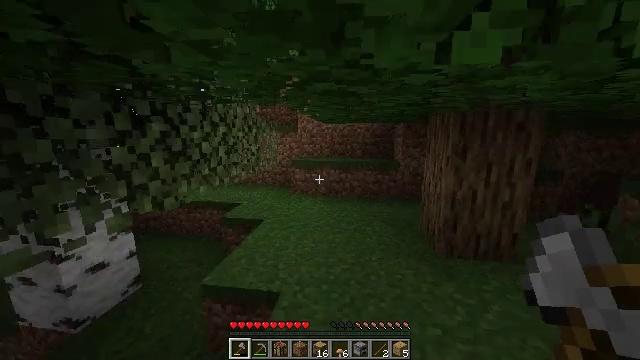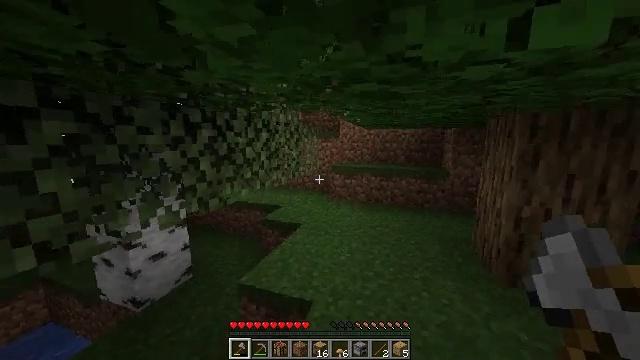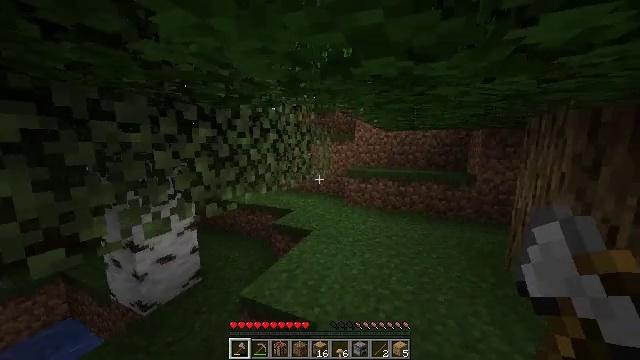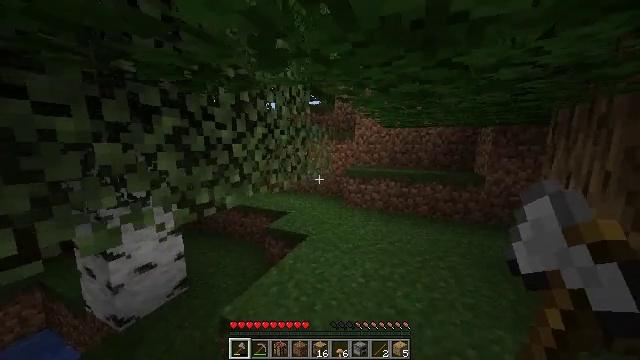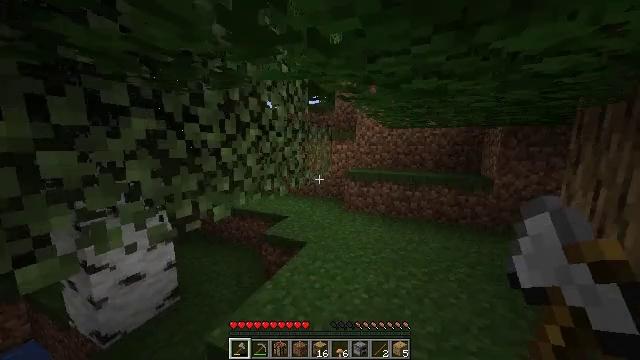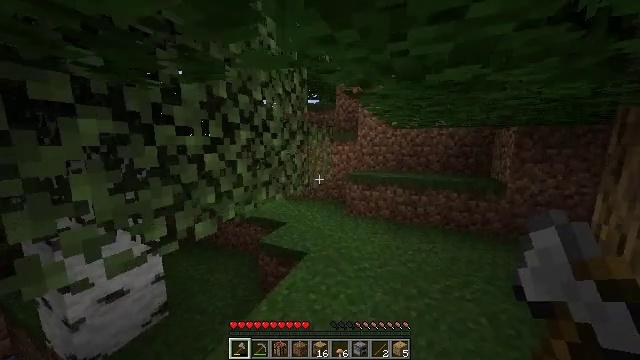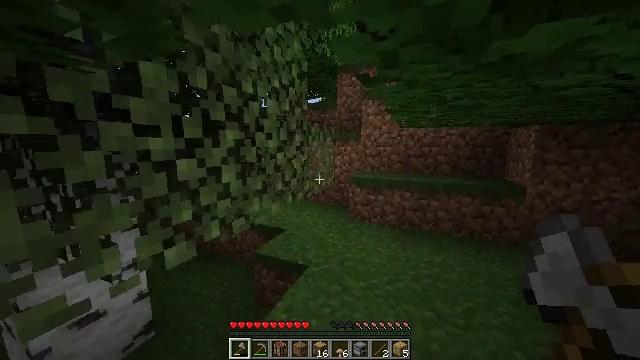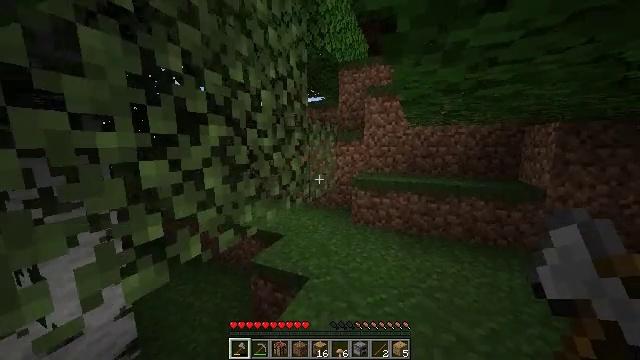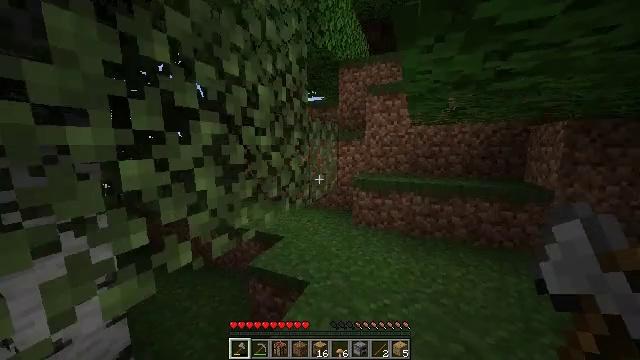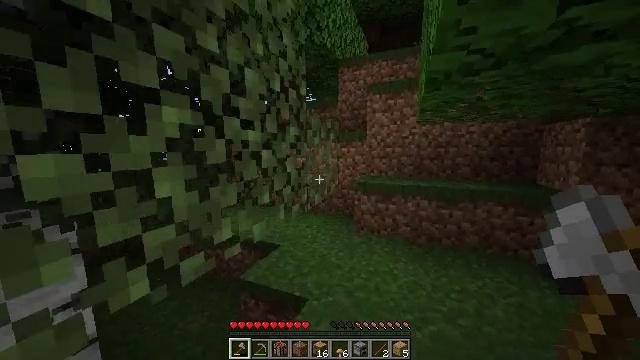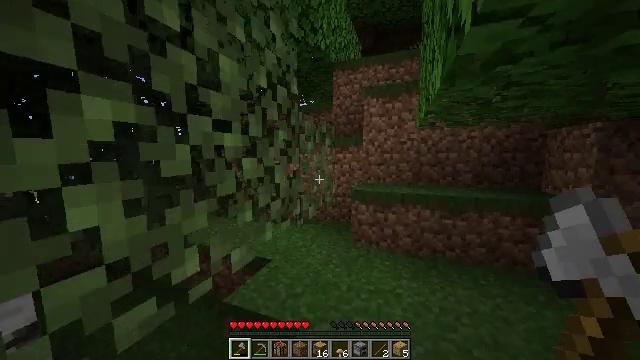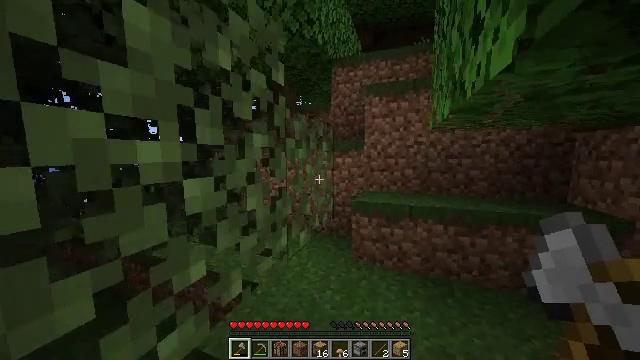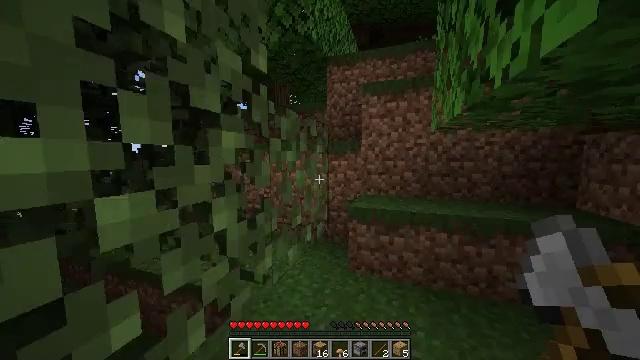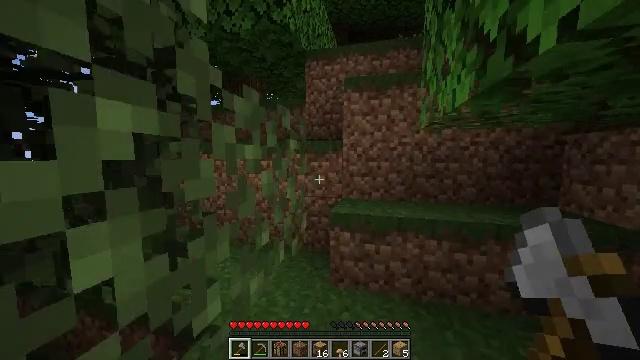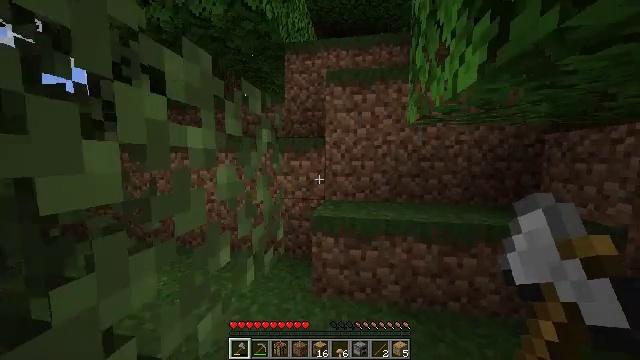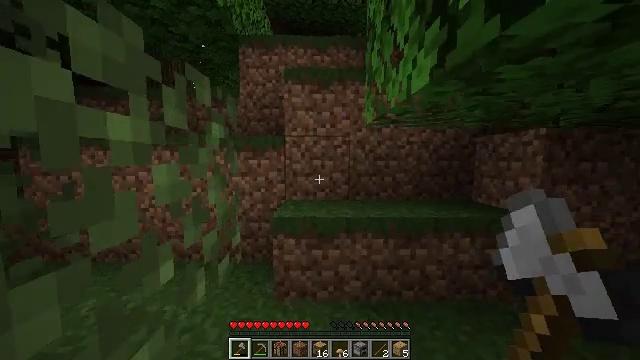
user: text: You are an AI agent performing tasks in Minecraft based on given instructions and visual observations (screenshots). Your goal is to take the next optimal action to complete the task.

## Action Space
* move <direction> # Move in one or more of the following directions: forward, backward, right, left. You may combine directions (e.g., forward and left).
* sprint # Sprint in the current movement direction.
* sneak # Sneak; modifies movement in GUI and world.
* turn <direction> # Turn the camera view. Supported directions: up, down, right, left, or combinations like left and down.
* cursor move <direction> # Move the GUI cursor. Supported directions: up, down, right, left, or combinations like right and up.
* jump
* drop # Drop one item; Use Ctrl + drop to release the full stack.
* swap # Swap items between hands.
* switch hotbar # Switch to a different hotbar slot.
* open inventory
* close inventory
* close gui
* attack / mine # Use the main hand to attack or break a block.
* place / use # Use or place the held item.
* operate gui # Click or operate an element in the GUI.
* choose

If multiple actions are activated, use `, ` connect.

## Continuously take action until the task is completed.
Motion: motion action
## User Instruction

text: Chop down the brown mushroom block.
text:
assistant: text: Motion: move forward, sprint, turn left and up
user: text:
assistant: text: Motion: move forward, sprint, turn left
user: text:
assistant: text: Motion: move forward, sprint
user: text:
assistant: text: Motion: move forward, sprint
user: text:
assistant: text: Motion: move forward, sprint
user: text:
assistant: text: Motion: move forward, sprint
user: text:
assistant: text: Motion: move forward, sprint
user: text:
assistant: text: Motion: move forward, sprint
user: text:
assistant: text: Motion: move forward, sprint
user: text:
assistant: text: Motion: move forward, sprint, turn right and up
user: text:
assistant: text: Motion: move forward, sprint
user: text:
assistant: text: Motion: move forward, sprint, turn right
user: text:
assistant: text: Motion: move forward, sprint, turn right
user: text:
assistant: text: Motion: move forward, sprint, turn right
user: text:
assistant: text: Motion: move forward, sprint, turn right
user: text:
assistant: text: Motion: move forward, sprint, turn right
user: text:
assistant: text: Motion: move forward, sprint
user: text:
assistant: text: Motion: move forward, sprint
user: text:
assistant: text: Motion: move forward, sprint, turn up
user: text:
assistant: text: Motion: move forward, sprint, turn left and up, jump
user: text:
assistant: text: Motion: move forward, sprint, turn left and up, jump
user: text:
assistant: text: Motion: move forward, sprint, jump
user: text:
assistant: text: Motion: move forward, sprint, turn left and up, jump
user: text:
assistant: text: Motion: move forward, sprint, turn left, jump
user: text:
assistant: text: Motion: move forward, sprint, turn left, jump
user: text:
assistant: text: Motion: move forward, sprint, turn left, jump
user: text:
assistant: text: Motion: move forward, sprint, turn left, jump
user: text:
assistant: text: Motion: move forward, sprint, jump
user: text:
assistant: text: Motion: move forward, sprint, jump
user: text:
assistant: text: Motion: move forward, sprint, jump